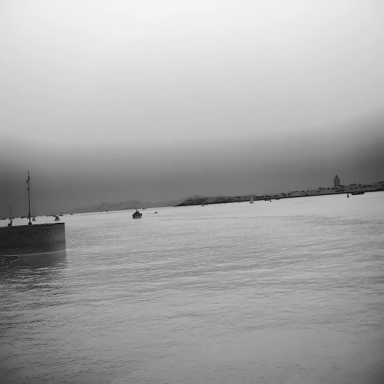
There are seven objects shown in the infrared image, including a container_ship, two sailboats, and four bulk_carriers.